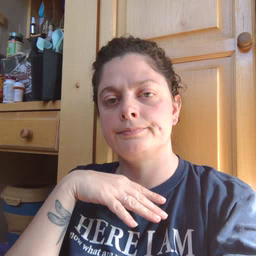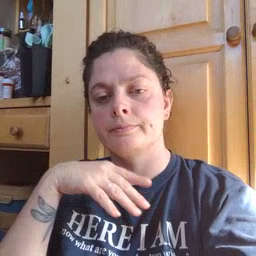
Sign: for